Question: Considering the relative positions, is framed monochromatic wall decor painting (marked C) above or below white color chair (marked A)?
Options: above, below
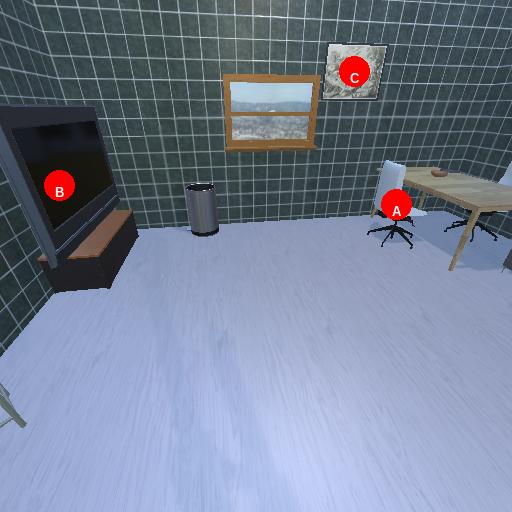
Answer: above